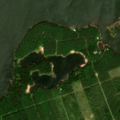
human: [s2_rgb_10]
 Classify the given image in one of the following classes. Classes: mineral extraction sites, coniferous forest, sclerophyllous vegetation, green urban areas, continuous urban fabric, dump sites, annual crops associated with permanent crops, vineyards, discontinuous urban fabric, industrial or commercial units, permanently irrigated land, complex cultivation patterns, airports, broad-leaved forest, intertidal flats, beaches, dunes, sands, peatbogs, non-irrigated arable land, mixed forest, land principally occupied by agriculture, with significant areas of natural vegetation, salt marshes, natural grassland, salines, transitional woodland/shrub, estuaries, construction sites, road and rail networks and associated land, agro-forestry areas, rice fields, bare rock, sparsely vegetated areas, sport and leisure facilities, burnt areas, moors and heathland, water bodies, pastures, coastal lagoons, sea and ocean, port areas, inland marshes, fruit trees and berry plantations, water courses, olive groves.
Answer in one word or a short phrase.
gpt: mixed forest, sea and ocean